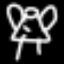
Label: angel